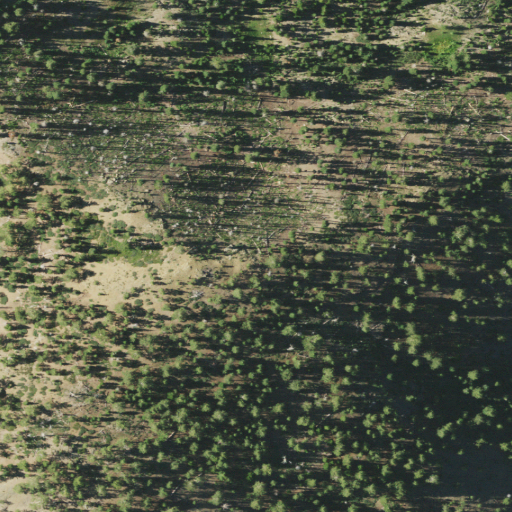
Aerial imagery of mountain in California named Hopkins Peak containing grassland, evergreen forest, shrub, and open development